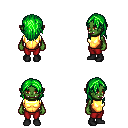
a pixel art fantasy rpg character, female body template, orc, green skin, gold chest armor, red pants, green long hairstyle, black shoes, four views (front, back, left, right), 2x2 character sprite sheet, small pixel art, hard edges, no anti-aliasing